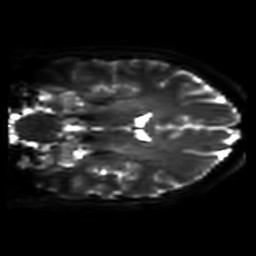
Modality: DWI
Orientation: coronal
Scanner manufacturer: philips
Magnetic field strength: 7 T
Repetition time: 9.612 s
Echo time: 0.073 s